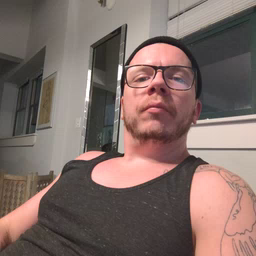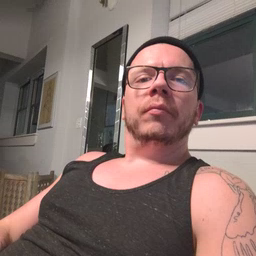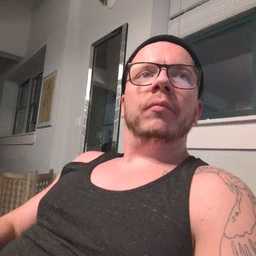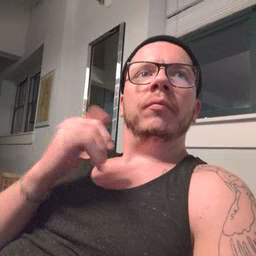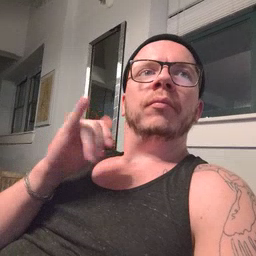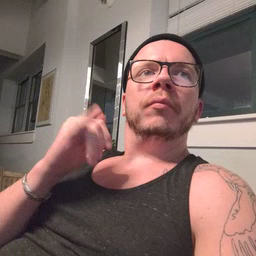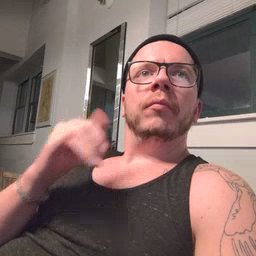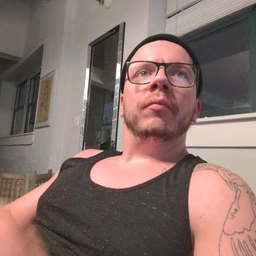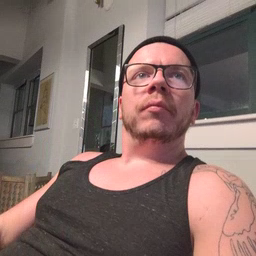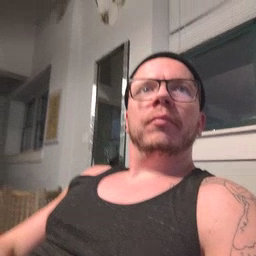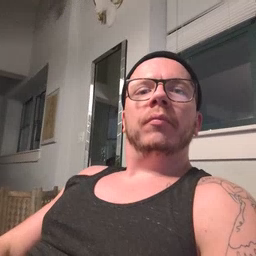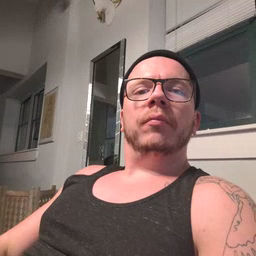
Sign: yellow